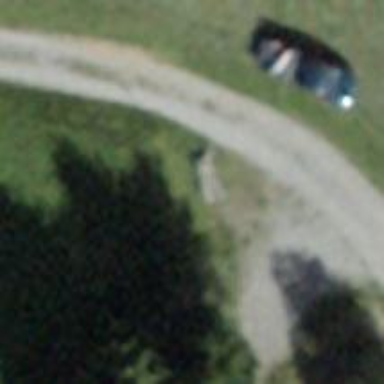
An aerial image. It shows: Brown bench.